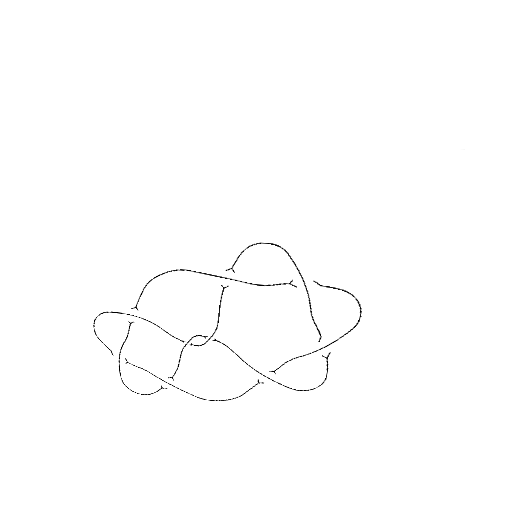
Crossing number: 9